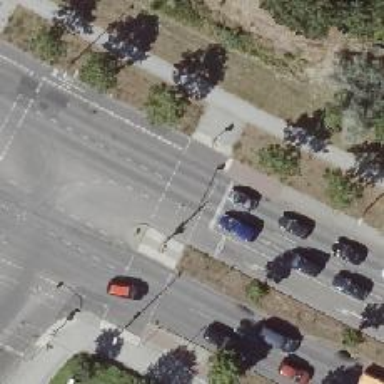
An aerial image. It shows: Footway crossing with traffic signals and pedestrian island.